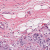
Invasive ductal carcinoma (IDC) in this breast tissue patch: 1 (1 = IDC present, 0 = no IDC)